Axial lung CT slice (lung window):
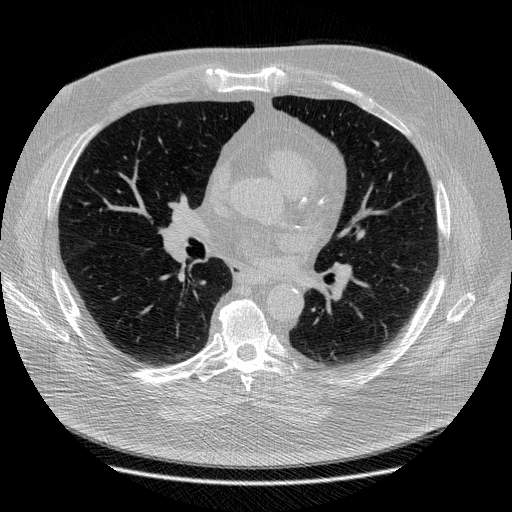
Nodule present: no